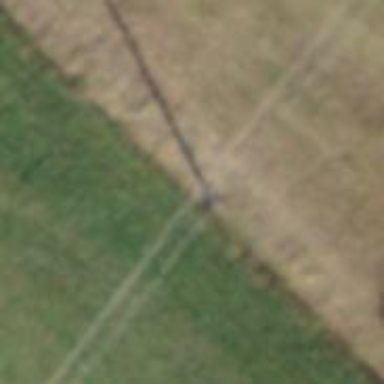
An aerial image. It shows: Power pole.